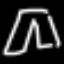
Label: pants